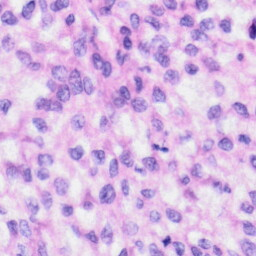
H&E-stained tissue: Liver